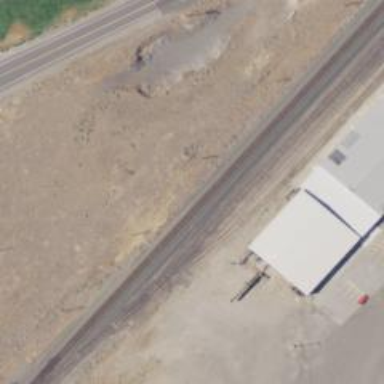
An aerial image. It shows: Railway track.